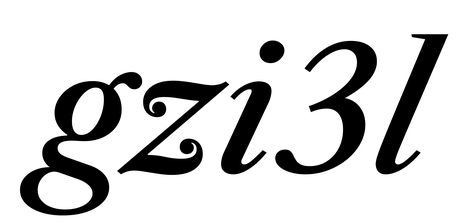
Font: LibreCaslonText-Italic_Medium_Italic